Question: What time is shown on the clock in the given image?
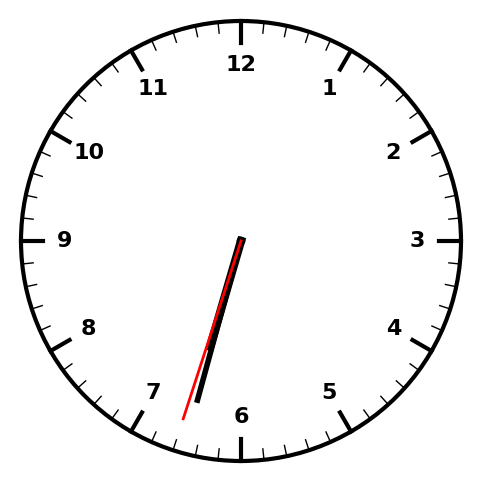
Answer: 06:32:33